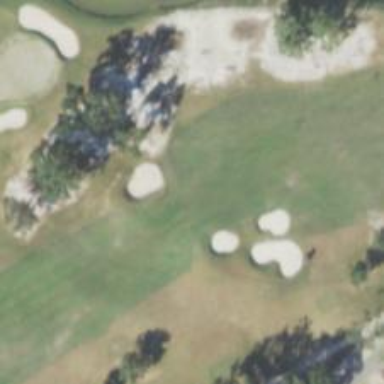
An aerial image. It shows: Golf hole.